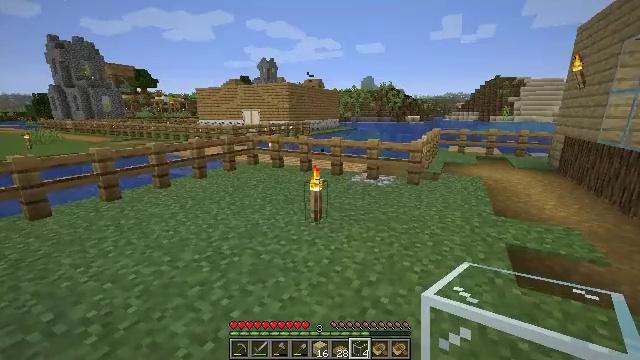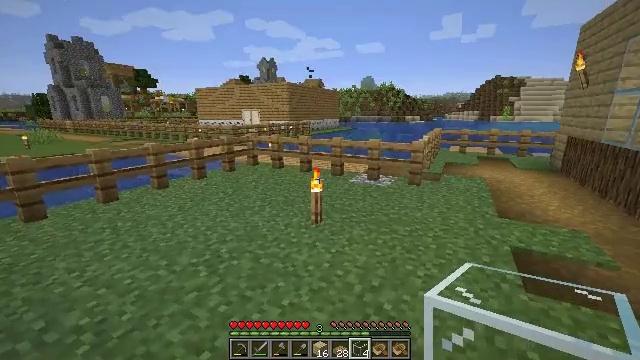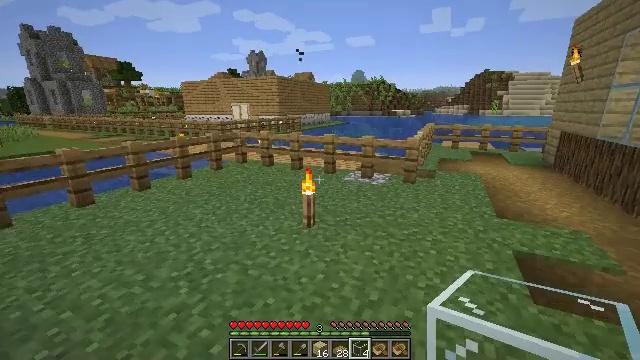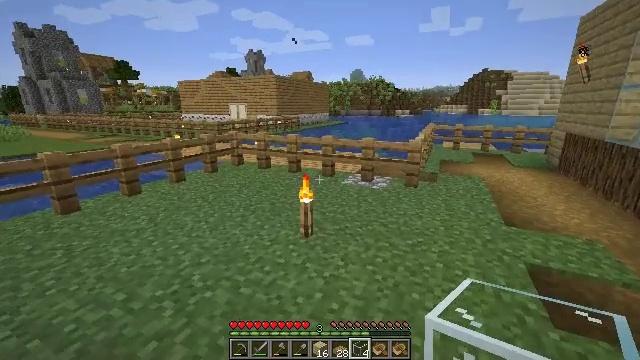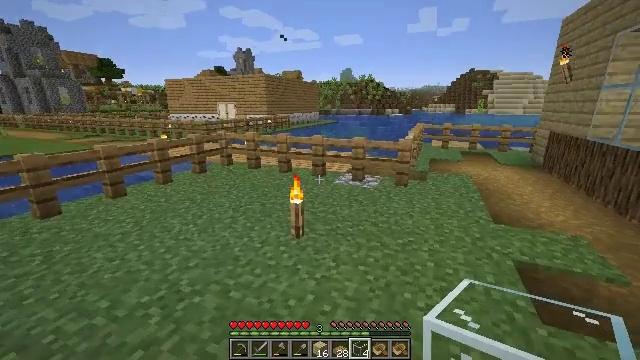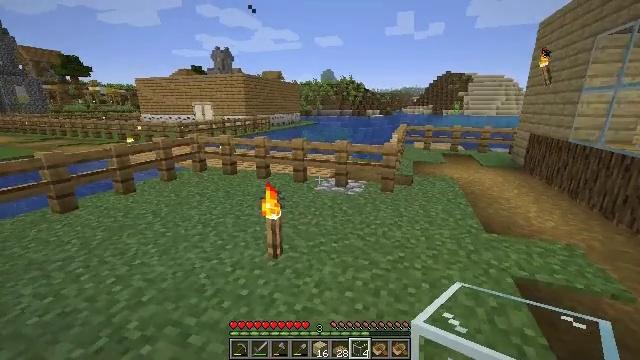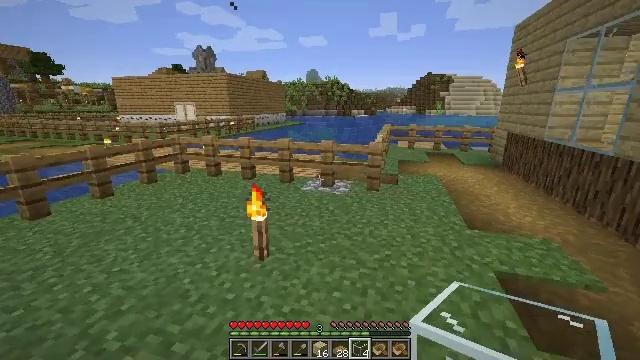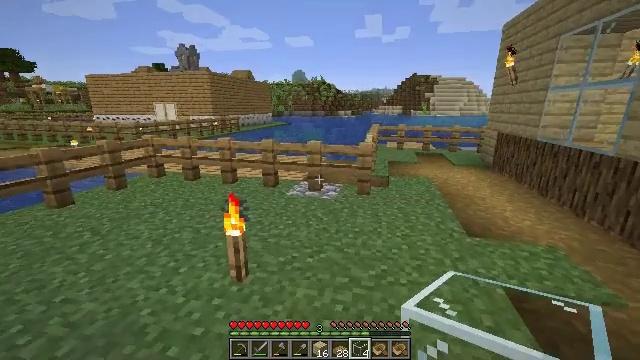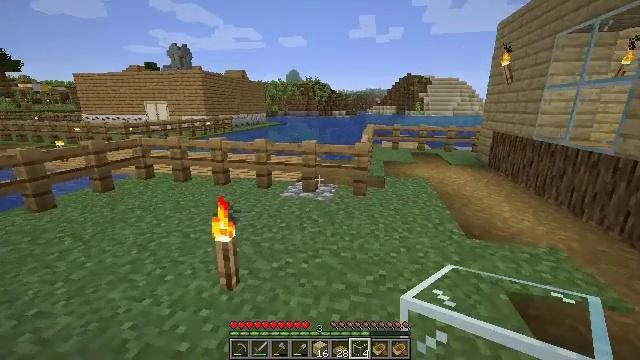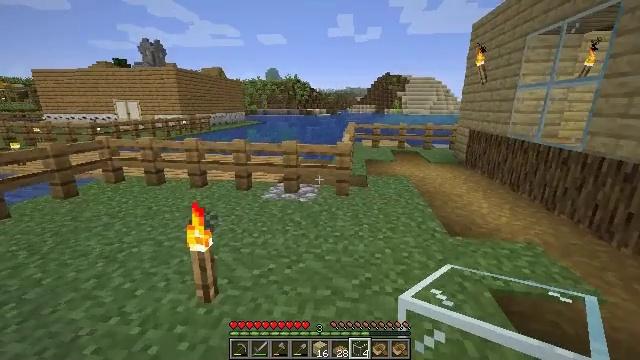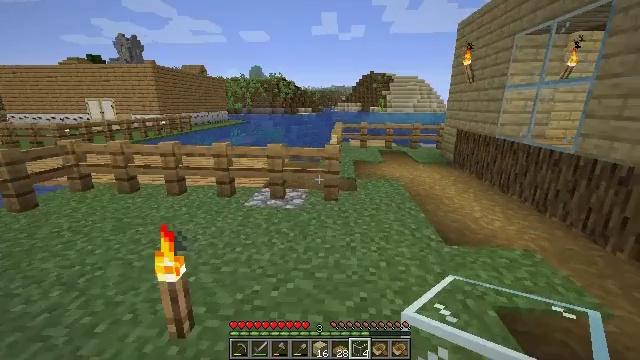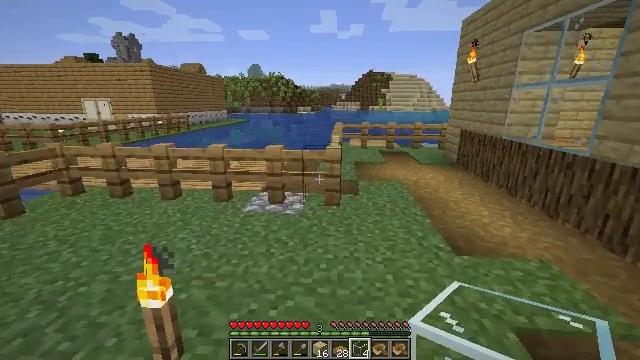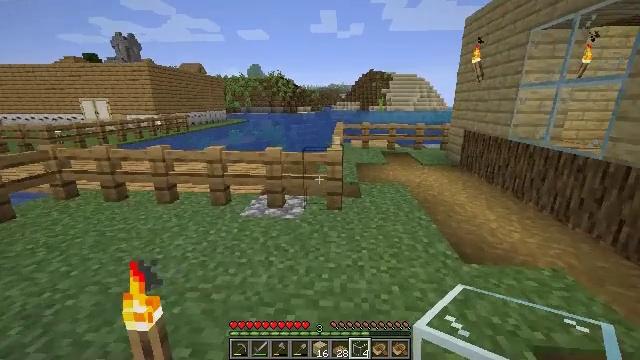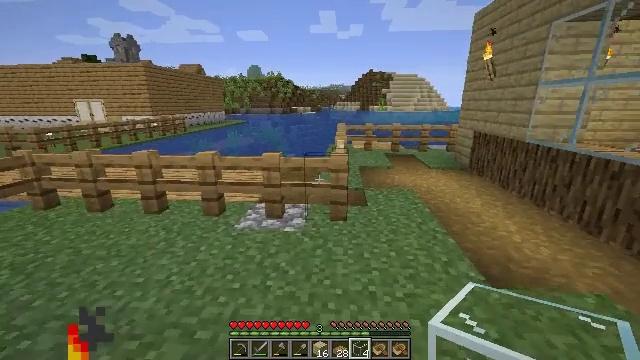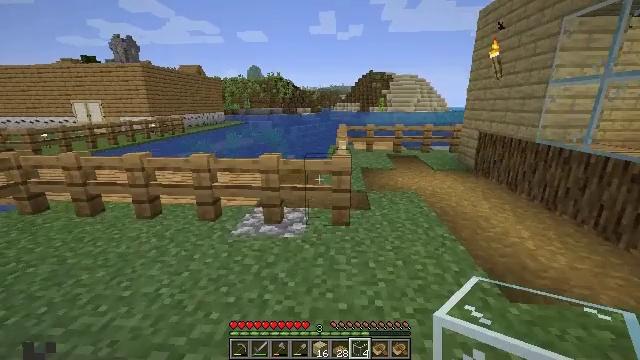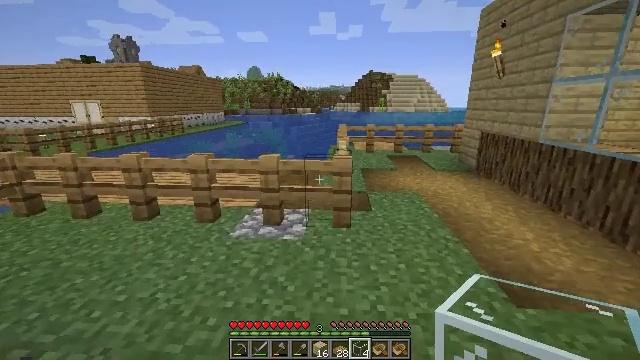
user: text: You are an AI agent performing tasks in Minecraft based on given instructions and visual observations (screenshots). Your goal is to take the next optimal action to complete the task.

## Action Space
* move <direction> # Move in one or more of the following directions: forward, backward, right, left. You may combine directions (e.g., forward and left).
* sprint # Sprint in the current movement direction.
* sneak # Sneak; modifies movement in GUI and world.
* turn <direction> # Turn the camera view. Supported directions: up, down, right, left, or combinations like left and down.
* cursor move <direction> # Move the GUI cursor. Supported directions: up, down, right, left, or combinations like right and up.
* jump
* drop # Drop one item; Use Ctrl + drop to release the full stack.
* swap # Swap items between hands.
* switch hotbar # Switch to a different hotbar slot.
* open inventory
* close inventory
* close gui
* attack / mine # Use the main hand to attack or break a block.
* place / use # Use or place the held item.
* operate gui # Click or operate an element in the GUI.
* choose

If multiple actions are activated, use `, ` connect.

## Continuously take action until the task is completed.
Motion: motion action
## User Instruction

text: Mine the sugar cane near rivers.
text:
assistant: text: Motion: move forward
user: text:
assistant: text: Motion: move forward, turn right and down
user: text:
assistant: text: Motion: move forward
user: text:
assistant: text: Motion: move forward, turn right
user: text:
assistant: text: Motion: move forward, turn right
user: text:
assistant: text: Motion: move forward, turn right
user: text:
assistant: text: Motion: move forward, turn right
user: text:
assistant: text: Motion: move forward, turn right
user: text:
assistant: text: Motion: move forward, turn right
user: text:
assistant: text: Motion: move forward, turn right
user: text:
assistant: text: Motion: move forward
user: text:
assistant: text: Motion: move forward
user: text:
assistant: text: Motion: move forward
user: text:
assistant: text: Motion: move forward
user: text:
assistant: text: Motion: move forward
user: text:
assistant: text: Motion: move forward
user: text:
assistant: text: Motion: move forward
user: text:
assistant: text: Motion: move forward
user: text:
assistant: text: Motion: no_op
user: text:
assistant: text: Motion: no_op
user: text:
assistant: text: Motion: no_op
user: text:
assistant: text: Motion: no_op
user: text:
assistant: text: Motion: no_op
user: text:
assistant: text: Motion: no_op
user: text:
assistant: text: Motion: no_op
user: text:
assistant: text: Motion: no_op
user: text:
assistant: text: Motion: turn left
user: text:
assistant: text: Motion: turn left
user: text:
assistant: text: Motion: no_op
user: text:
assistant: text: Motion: no_op